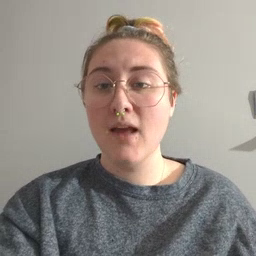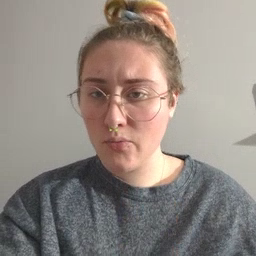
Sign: hungry